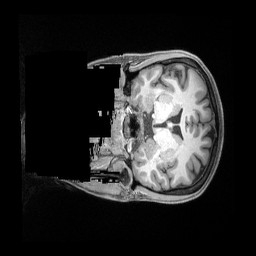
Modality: T1w
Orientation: coronal
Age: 24
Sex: female
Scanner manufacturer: siemens
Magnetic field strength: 3 T
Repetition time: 2.4 s
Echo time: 0.00228 s